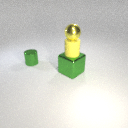
large green metal cube to the right of small green metal cylinder